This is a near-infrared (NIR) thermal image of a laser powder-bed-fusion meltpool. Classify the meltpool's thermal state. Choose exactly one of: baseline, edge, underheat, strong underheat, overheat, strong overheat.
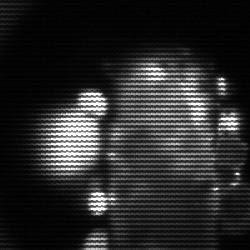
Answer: strong underheat